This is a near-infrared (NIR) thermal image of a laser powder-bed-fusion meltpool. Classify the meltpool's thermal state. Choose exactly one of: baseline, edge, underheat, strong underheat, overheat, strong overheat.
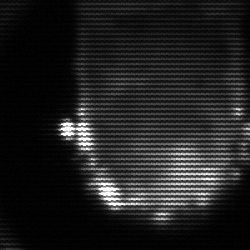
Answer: baseline